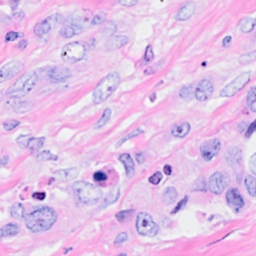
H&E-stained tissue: Breast